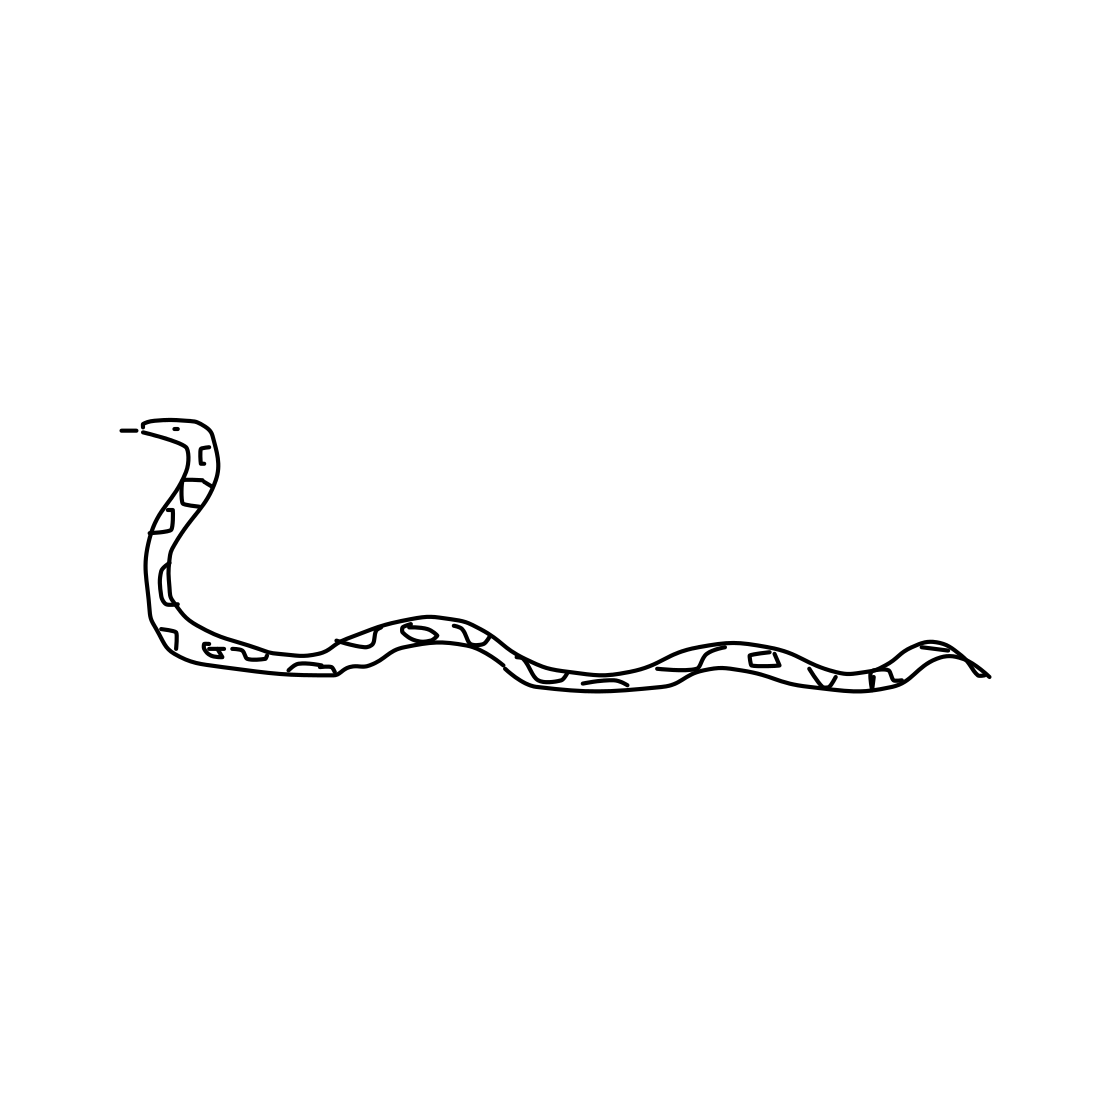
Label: snake